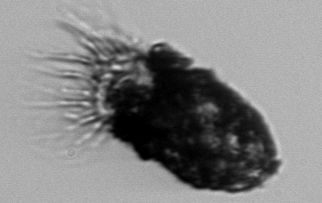
Label: Stenosemella_pacifica